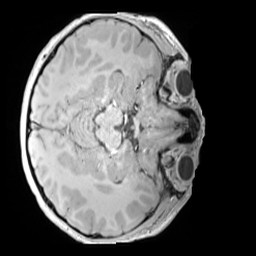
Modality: MP2RAGE
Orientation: axial
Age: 9
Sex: male
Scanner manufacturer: siemens
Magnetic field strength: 3 T
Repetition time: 4 s
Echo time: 0.00303 s